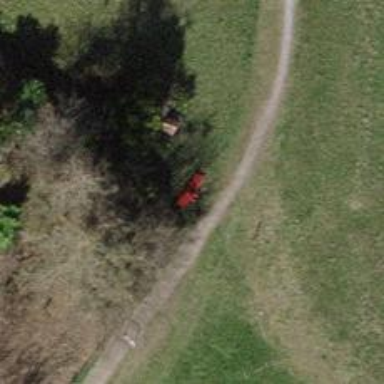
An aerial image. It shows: Red bench.